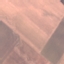
Land use / land cover: AnnualCrop